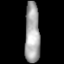
Tissue: lung
Cell type: T cells
Senescence score: 0.213
Nuclear area (px): 889
Mean DAPI intensity: 164.114